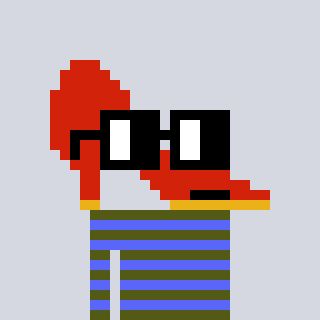
a pixel art character with square black glasses, a highheel-shaped head and a purple-colored body on a cool background